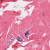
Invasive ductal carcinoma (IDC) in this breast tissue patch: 0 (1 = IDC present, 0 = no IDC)